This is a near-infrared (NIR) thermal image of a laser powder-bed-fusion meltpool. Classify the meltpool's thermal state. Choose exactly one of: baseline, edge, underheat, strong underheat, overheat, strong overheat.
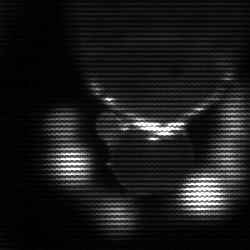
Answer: baseline